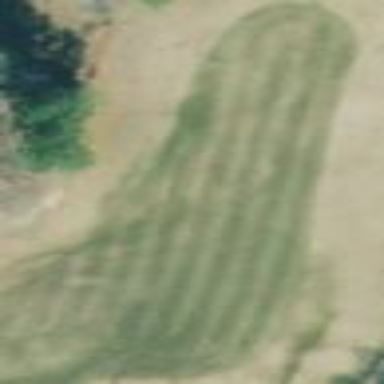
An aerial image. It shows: Golf fairway surrounded by grass.